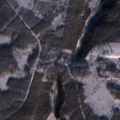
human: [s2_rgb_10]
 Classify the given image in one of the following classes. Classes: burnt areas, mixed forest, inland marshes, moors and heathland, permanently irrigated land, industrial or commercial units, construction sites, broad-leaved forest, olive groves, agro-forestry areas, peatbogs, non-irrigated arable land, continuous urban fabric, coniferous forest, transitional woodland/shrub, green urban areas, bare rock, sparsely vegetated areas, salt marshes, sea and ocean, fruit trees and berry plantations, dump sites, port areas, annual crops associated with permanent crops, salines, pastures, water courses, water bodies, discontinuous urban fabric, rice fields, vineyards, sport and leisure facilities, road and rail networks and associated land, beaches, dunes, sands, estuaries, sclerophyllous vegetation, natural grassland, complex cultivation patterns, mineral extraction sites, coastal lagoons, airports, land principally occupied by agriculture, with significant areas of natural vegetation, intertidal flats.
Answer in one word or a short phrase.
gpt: coniferous forest, mixed forest, transitional woodland/shrub, water bodies